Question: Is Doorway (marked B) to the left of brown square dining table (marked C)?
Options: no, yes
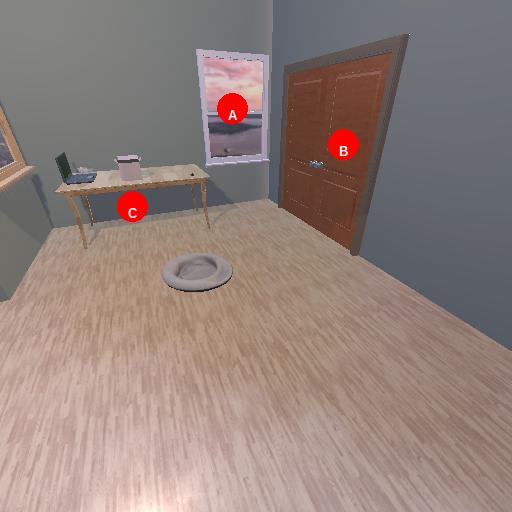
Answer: no